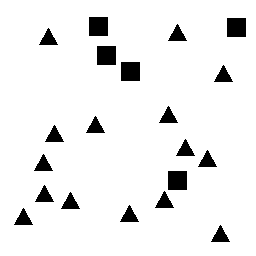
Squares: 5
Triangles: 15
Stars: 0
Total shapes: 20